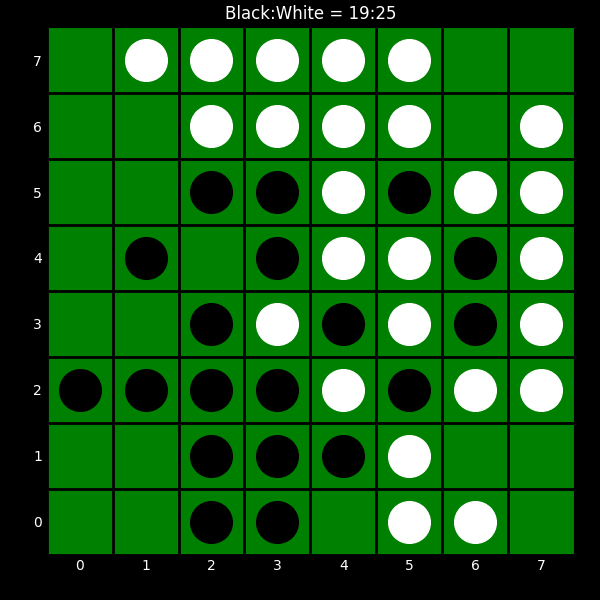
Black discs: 19
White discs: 25